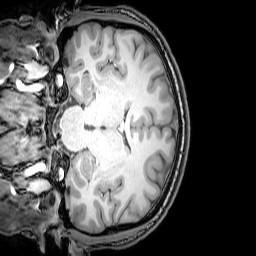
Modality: T1w
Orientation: coronal
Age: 22
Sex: male
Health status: healthy
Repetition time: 0.081 s
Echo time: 0.037 s